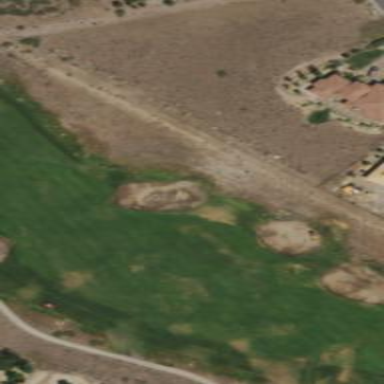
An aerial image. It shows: Rough grassy area used for golf.